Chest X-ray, PA view. Patient: 35 years old, sex F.
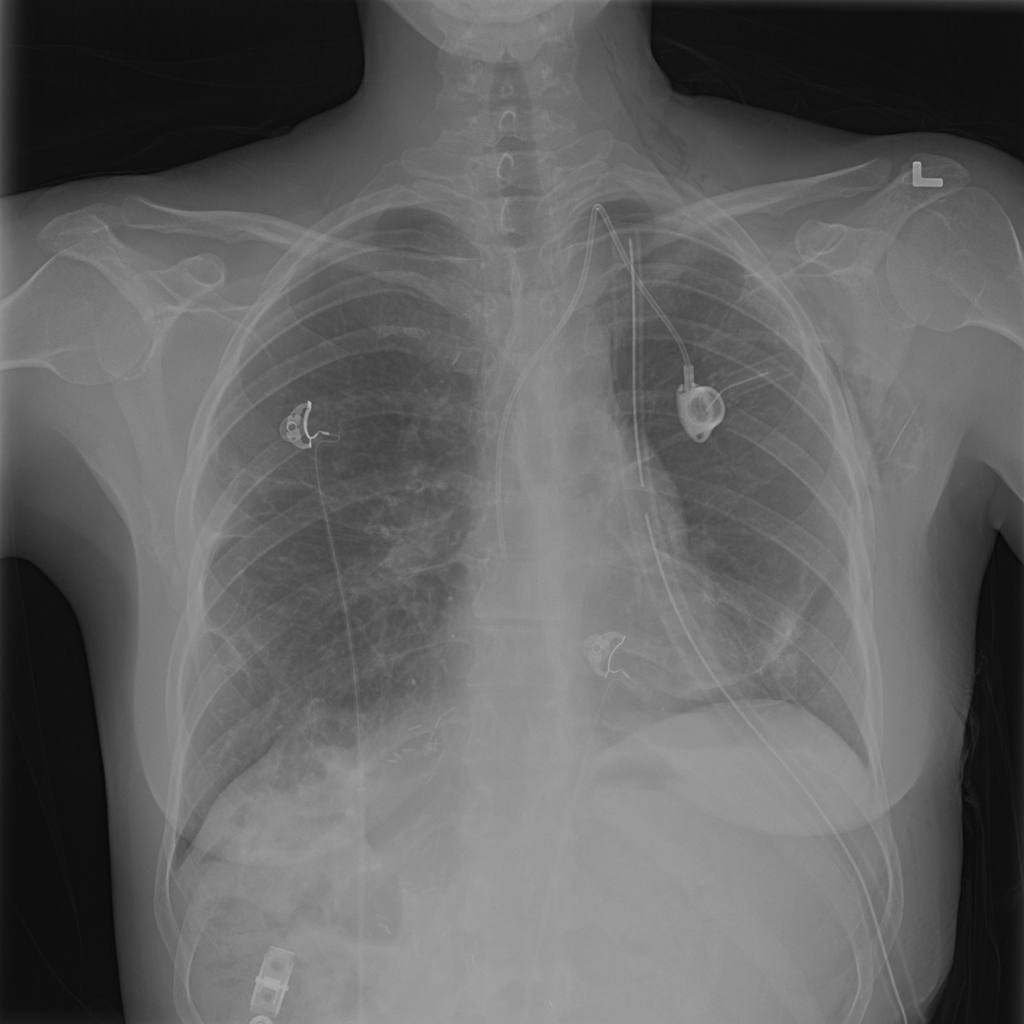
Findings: Pneumothorax